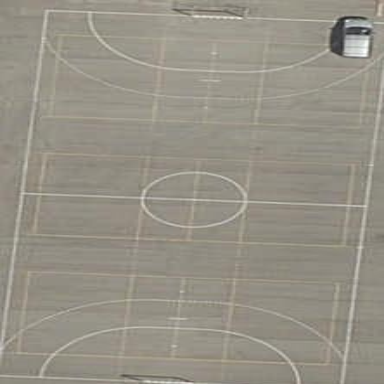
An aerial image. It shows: Soccer pitch for outdoor sports and leisure activities.